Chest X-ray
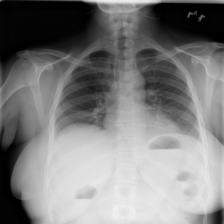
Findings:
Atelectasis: negative
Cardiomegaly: negative
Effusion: negative
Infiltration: negative
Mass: negative
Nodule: negative
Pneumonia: negative
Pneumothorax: negative
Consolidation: negative
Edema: negative
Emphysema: negative
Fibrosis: negative
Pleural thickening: negative
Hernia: negative